Question: Hello I have created a program that the user imputs the values of a 2D array 6x6 and show it now I have to make a new metod i guess to rotate the elements from rows 0,2,4 put them in colums 1,3,5 and elements from rows 1,3,5 putting them in colums 0,2,4 than tell how many "M" are in total at the two last rows". can someone tell me how to do that i have no idea. Thanks
This is a photo of my code and another photo how should i change the indexes

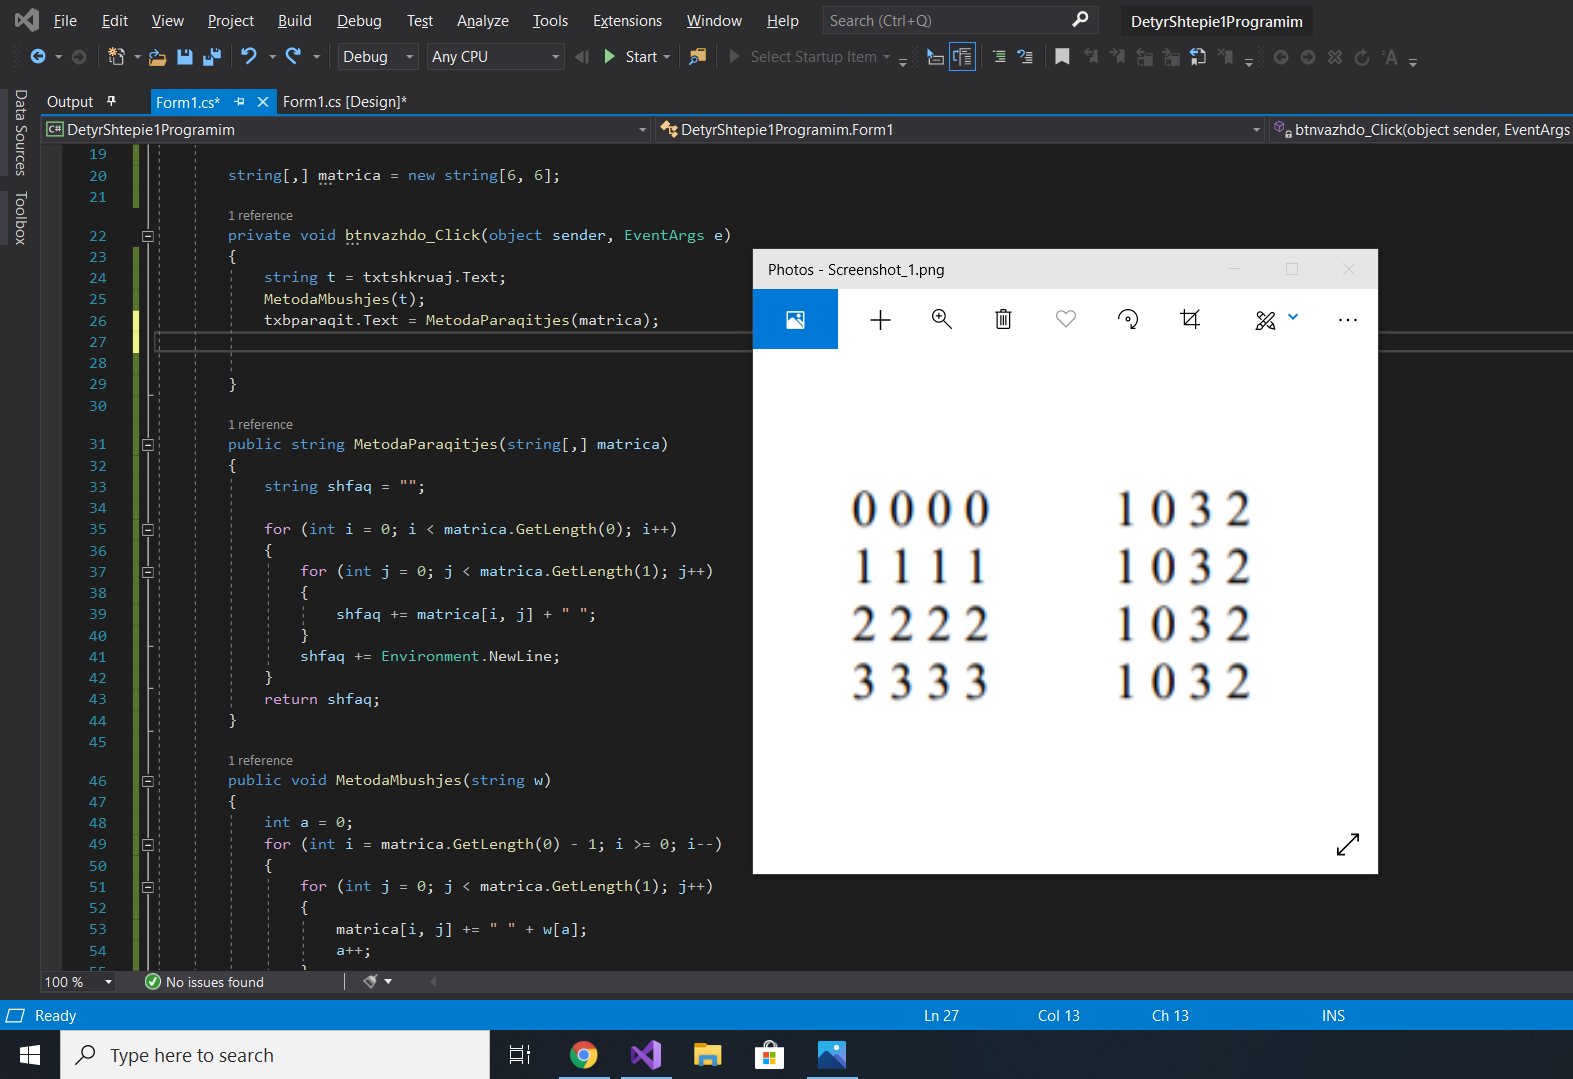
Answer: The Solution is written in java hope you get the idea.
'''
public class ProgramMain {
public static void main(String[] args) {
int[][] arr = {
{0,0,0,0,0,0},
{1,1,1,1,1,1},
{2,2,2,2,2,2},
{3,3,3,3,3,3},
{4,4,4,4,4,4},
{5,5,5,5,5,5}
};
int[][] output = new int [6][6];
// elements from rows 0,2,4 put them in column 1,3,5 and elements from rows 1,3,5 putting them in column 0,2,4
for (int i = 0; i < output.length; i++) {
for (int j = 0; j < output.length; j++) {
if(i==0||(i%2)==0) {
output[j][i+1]=arr[i][j];
}else {
output[j][i-1]=arr[i][j];
}
}
}
//Ignore the below code this is only used for printing the matrix
System.out.println("Input Array");
for (int i = 0; i < arr.length; i++) {
for (int j = 0; j < arr.length; j++) {
System.out.print(arr[i][j]+" ");
}
System.out.println();
}
System.out.println("
Ouput Array");
for (int i = 0; i < output.length; i++) {
for (int j = 0; j < output.length; j++) {
System.out.print(output[i][j]+" ");
}
System.out.println();
}
}
}
'''
<URL>